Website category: camera
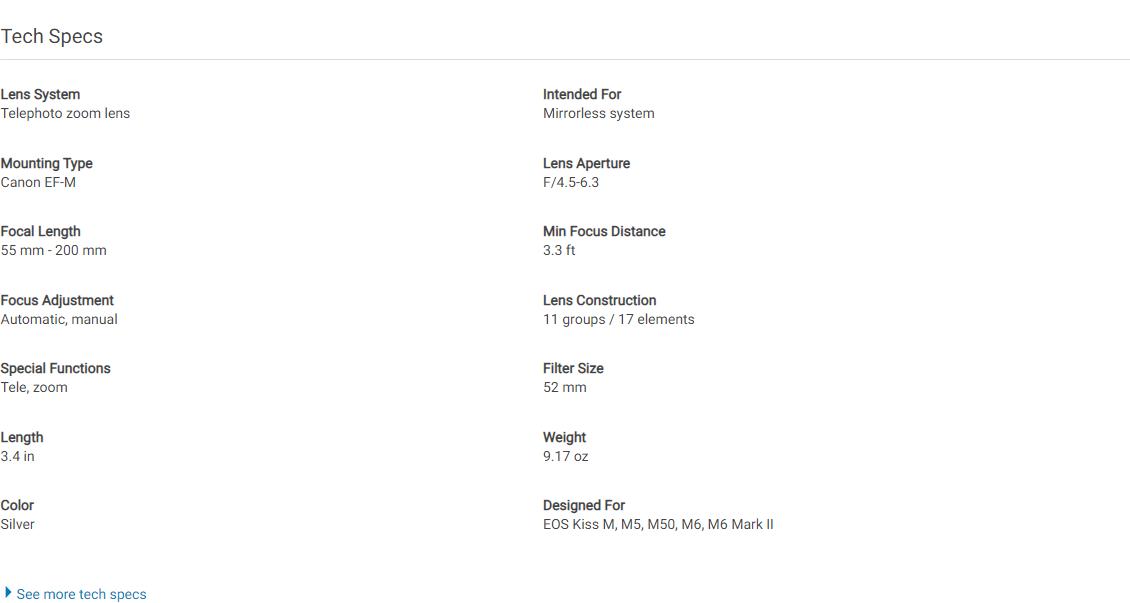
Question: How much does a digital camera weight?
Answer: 9.17 oz

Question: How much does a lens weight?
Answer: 9.17 oz

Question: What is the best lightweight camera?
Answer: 9.17 oz

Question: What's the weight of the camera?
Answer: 9.17 oz

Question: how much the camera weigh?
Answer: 9.17 oz

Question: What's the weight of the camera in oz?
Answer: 9.17 oz

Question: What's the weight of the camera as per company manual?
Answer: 9.17 oz